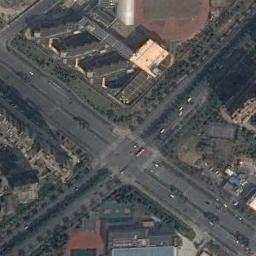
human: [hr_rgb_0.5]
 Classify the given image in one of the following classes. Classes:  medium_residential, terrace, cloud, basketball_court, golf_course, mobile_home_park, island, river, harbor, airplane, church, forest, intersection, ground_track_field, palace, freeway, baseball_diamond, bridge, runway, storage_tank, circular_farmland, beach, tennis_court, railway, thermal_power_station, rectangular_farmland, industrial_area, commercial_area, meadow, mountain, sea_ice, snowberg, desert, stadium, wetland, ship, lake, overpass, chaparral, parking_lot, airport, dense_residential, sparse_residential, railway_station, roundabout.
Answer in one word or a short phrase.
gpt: intersection